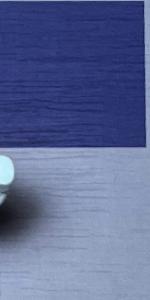
Label: Empty